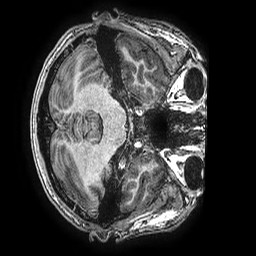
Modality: T1w
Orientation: axial
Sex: male
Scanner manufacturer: ge
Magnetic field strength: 3 T
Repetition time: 0.00766 s
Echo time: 0.003476 s